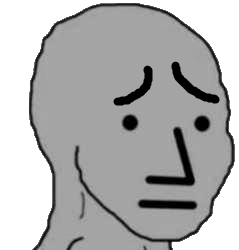
Label: 5_NPC